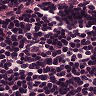
Metastatic tissue present: no